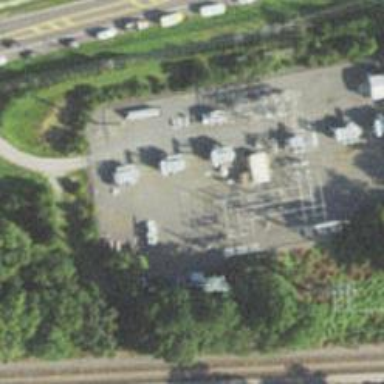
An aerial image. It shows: Industrial area with distribution power substation. The substation supports industrial power needs.